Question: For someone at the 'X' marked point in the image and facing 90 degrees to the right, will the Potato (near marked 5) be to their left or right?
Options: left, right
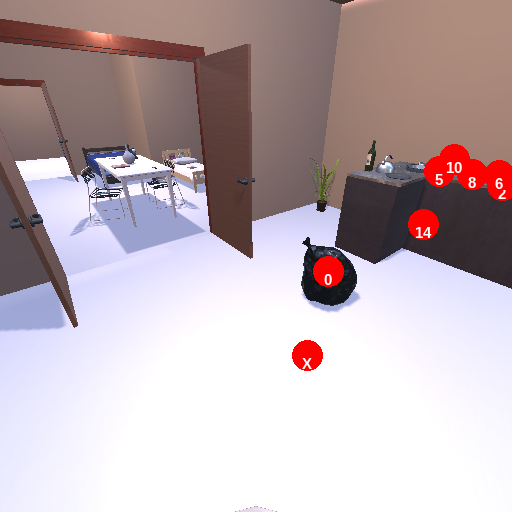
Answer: left